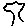
Label: tree